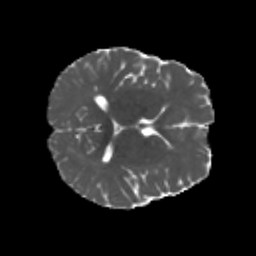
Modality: MD
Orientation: axial
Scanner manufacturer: siemens
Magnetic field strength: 3 T
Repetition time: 4.16 s
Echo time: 0.0806 s